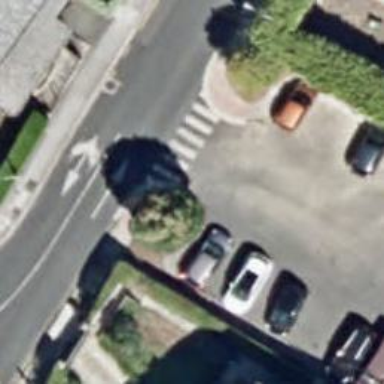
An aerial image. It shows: Uncontrolled road crossing.